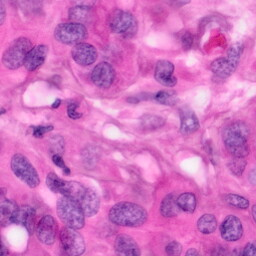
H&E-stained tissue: Pancreatic